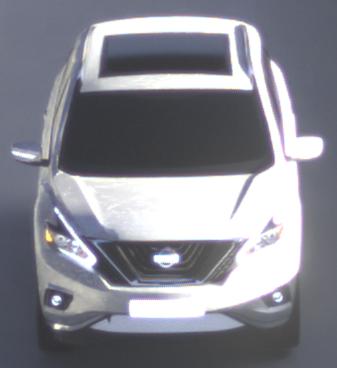
Make: Nissan
Model: Murano
Detailed model: Gen. 3 Z52
Model produced from: 2015
Doors: 5
Color: white
Road condition: dry road
Daytime: sunrise or sunset
Contrast: medium contrast